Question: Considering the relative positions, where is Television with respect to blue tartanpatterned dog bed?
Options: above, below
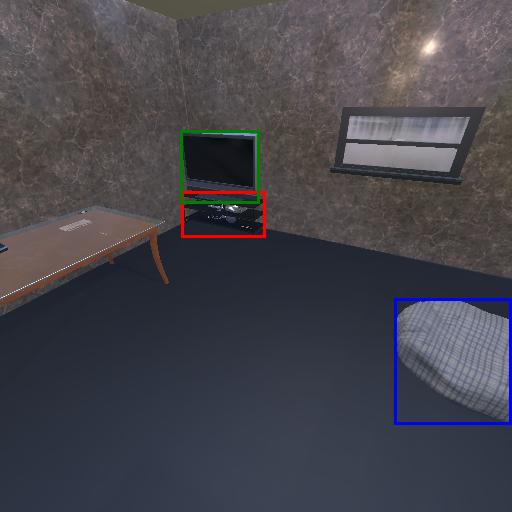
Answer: above